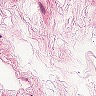
Metastatic tissue present: no